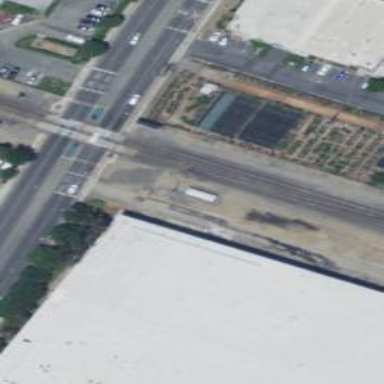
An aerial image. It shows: Railway junction.